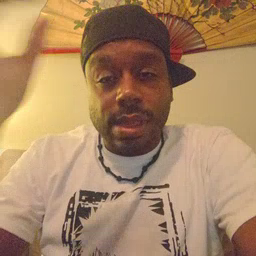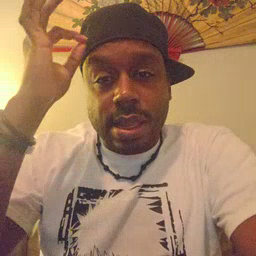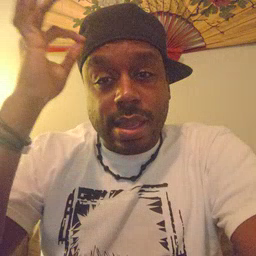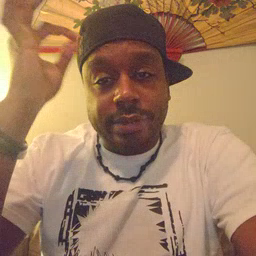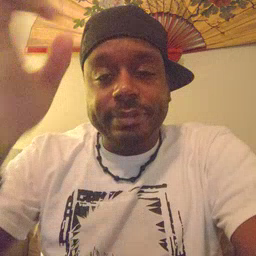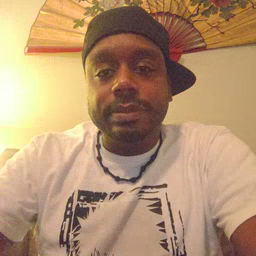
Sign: hair